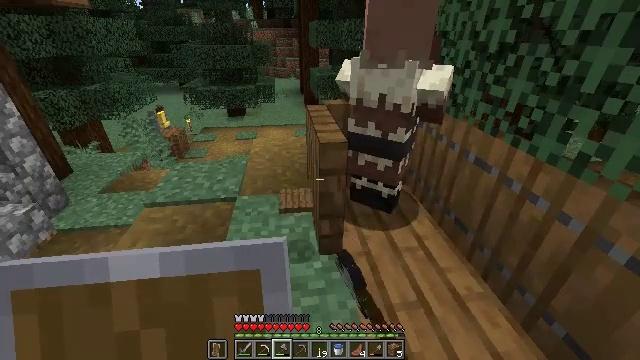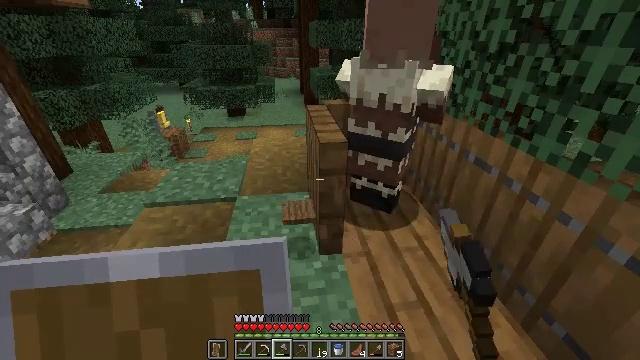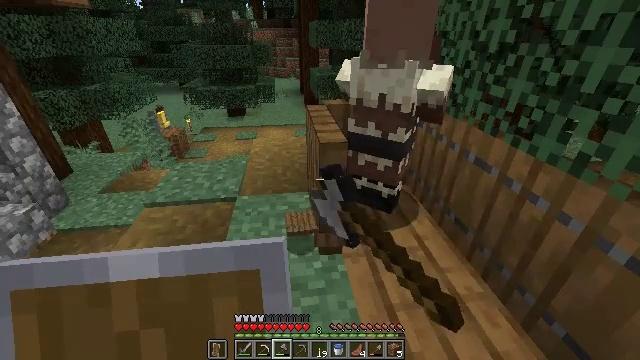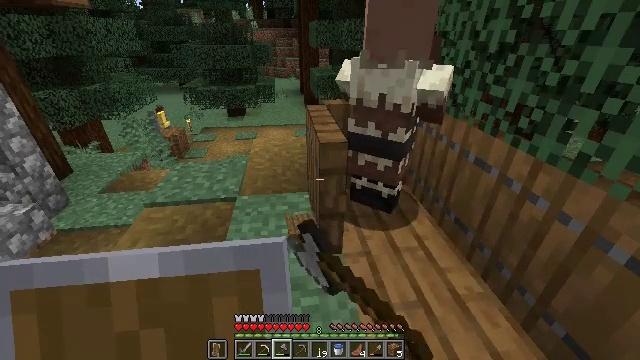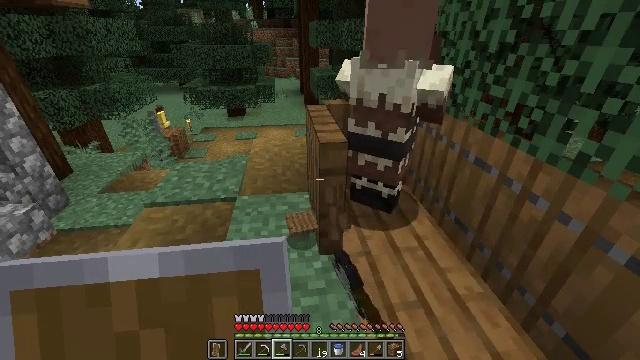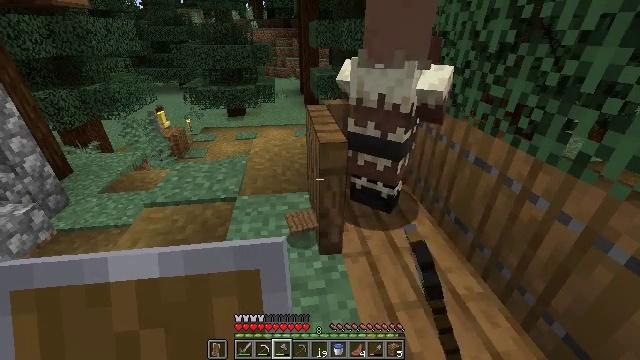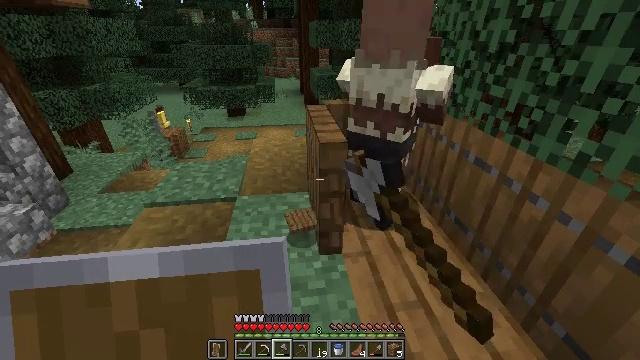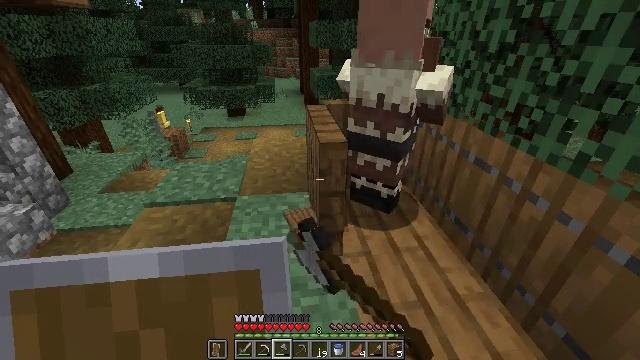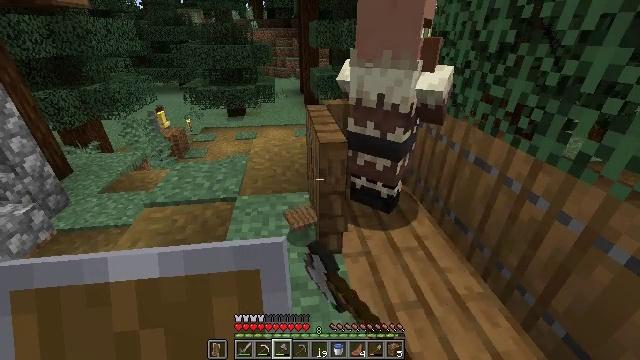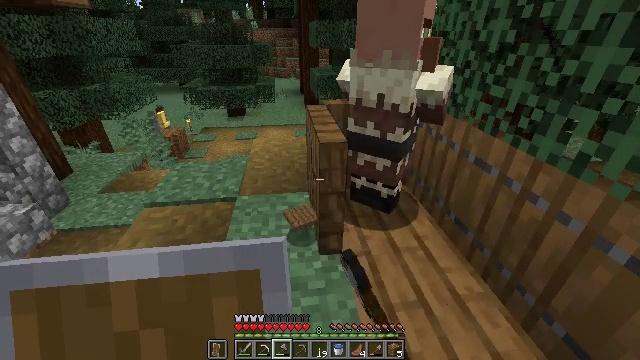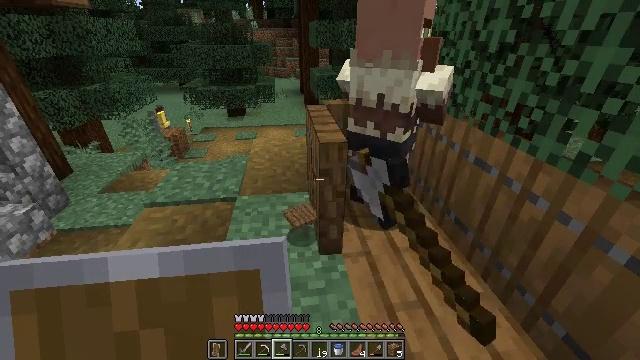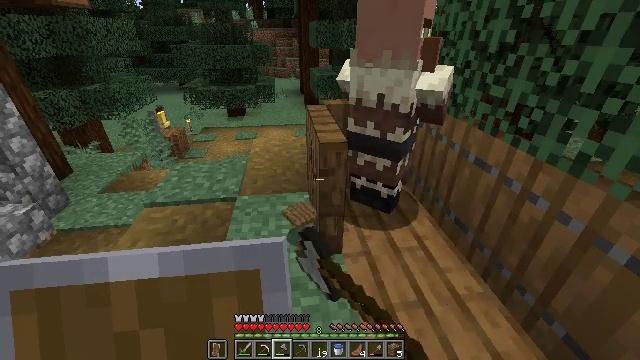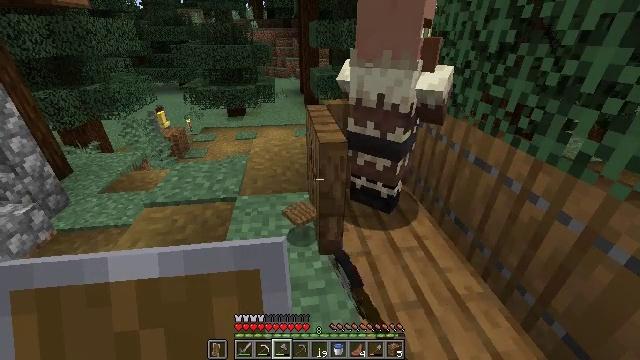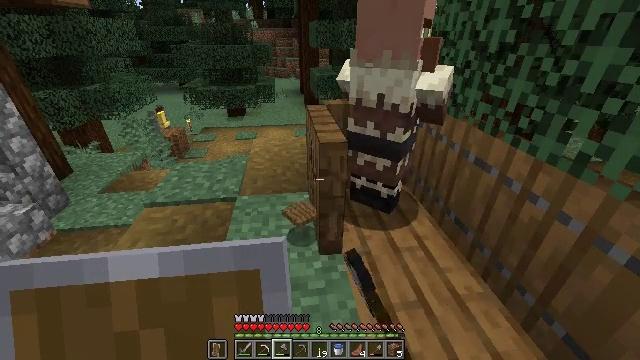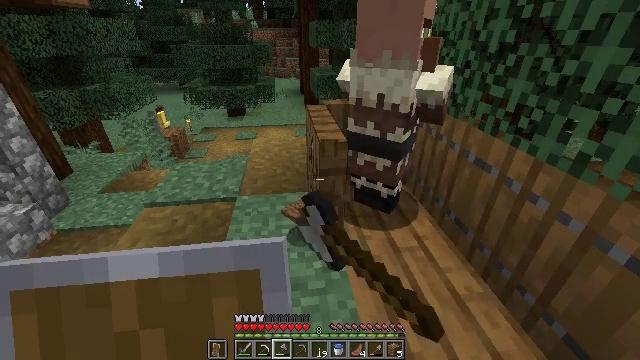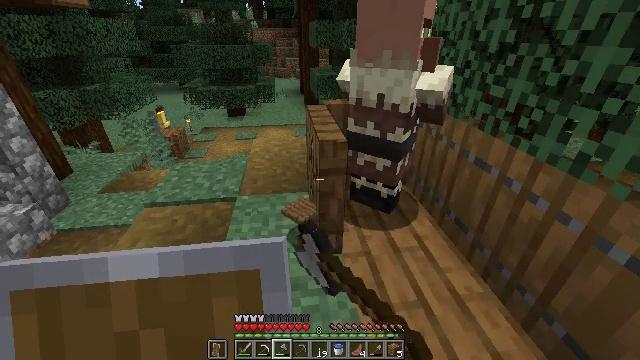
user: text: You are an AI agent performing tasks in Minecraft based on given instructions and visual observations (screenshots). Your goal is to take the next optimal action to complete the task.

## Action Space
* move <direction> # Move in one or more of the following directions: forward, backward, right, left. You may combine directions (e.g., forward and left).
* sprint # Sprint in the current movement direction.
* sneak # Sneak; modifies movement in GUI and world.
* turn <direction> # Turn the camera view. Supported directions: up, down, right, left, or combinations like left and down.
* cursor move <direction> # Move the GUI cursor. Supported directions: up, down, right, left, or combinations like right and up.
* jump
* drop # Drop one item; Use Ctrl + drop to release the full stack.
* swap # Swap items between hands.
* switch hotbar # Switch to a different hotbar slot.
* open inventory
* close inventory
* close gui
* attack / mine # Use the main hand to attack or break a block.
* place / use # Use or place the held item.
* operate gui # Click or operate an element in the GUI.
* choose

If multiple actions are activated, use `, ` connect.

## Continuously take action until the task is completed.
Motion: motion action
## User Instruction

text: Destroy the spruce trapdoor to collect it.
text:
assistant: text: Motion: attack / mine
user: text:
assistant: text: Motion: attack / mine
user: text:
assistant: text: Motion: attack / mine
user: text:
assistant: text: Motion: attack / mine
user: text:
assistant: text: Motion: attack / mine
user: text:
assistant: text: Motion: attack / mine
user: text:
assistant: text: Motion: attack / mine
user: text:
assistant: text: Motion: attack / mine
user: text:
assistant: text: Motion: attack / mine
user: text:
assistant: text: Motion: attack / mine
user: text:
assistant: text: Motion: attack / mine
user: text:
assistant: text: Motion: attack / mine
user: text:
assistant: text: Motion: attack / mine
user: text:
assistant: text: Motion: attack / mine
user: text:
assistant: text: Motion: attack / mine
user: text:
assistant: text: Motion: attack / mine
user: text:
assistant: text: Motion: attack / mine
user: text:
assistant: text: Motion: attack / mine
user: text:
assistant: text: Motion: attack / mine
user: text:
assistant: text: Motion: attack / mine
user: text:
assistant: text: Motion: attack / mine
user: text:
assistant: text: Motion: attack / mine
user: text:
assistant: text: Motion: attack / mine
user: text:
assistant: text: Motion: attack / mine
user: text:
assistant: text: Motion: attack / mine
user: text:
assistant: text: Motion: attack / mine
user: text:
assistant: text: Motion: attack / mine
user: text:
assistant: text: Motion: move forward, attack / mine
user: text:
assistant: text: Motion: move forward, attack / mine
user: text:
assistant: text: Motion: move forward, attack / mine